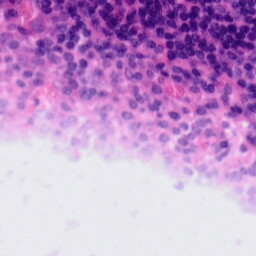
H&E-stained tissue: Tonsil